【题型】填空题　【知识点】向量　【难度】medium
如图，在 \(\triangle ABC\) 中，设 \(\overrightarrow{AB} = \vec{a}\)，\(\overrightarrow{AC} = \vec{b}\)，\(AP\) 的中点为 \(Q\)，\(BQ\) 的中点为 \(R\)，\(CR\) 的中点为 \(P\)，则用 \(\vec{a}\)、\(\vec{b}\) 表示 \(\overrightarrow{AP}\) 的式子为 \underline{\quad\quad}。

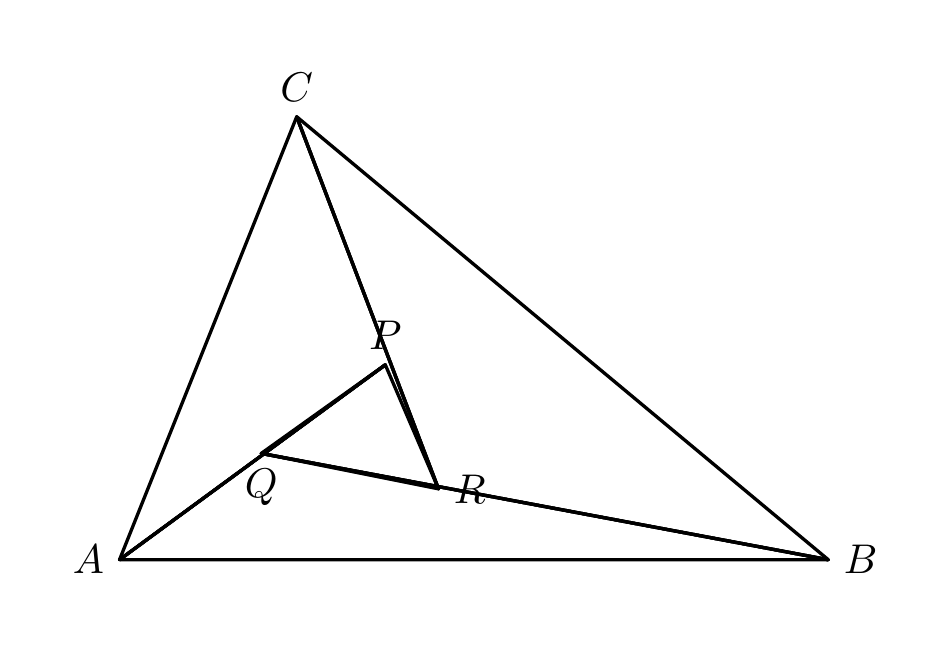
【解答】
【答案】\(\boldsymbol{\frac{2}{7}\vec{a} + \frac{4}{7}\vec{b}}\)

\vspace{1em}

【知识点】向量的线性运算的几何应用

\vspace{1em}

【分析】根据平面向量的线性运算，以及 \(AP\) 的中点为 \(Q\)，\(BQ\) 的中点为 \(R\)，\(CR\) 的中点为 \(P\)，可得到 \(\frac{7}{8}\overrightarrow{AP} = \frac{1}{2}\overrightarrow{AC} + \frac{1}{4}\overrightarrow{AB}\)，化简整理即可求出结果。

\vspace{1em}

【详解】因为 \(AP\) 的中点为 \(Q\)，\(BQ\) 的中点为 \(R\)，\(CR\) 的中点为 \(P\)，

所以
\begin{align*}
\overrightarrow{AP} &= \overrightarrow{AC} + \overrightarrow{CP} = \overrightarrow{AC} + \frac{1}{2}\overrightarrow{CR} = \overrightarrow{AC} + \frac{1}{2}\left(\overrightarrow{CB} + \frac{1}{2}\overrightarrow{BQ}\right) \\
&= \overrightarrow{AC} + \frac{1}{2}\overrightarrow{CB} + \frac{1}{4}\left(\frac{1}{2}\overrightarrow{AP} - \overrightarrow{AB}\right) \\
&= \overrightarrow{AC} + \frac{1}{2}(\overrightarrow{AB} - \overrightarrow{AC}) + \frac{1}{8}\overrightarrow{AP} - \frac{1}{4}\overrightarrow{AB} \\
&= \frac{1}{2}\overrightarrow{AC} + \frac{1}{8}\overrightarrow{AP} + \frac{1}{4}\overrightarrow{AB},
\end{align*}

所以 \(\frac{7}{8}\overrightarrow{AP} = \frac{1}{2}\overrightarrow{AC} + \frac{1}{4}\overrightarrow{AB}\)，即
\[
\overrightarrow{AP} = \frac{4}{7}\overrightarrow{AC} + \frac{2}{7}\overrightarrow{AB} = \frac{2}{7}\vec{a} + \frac{4}{7}\vec{b},
\]

故答案为：\(\frac{2}{7}\vec{a} + \frac{4}{7}\vec{b}\)。